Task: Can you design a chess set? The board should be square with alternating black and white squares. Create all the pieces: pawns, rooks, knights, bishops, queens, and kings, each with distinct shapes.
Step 3524:
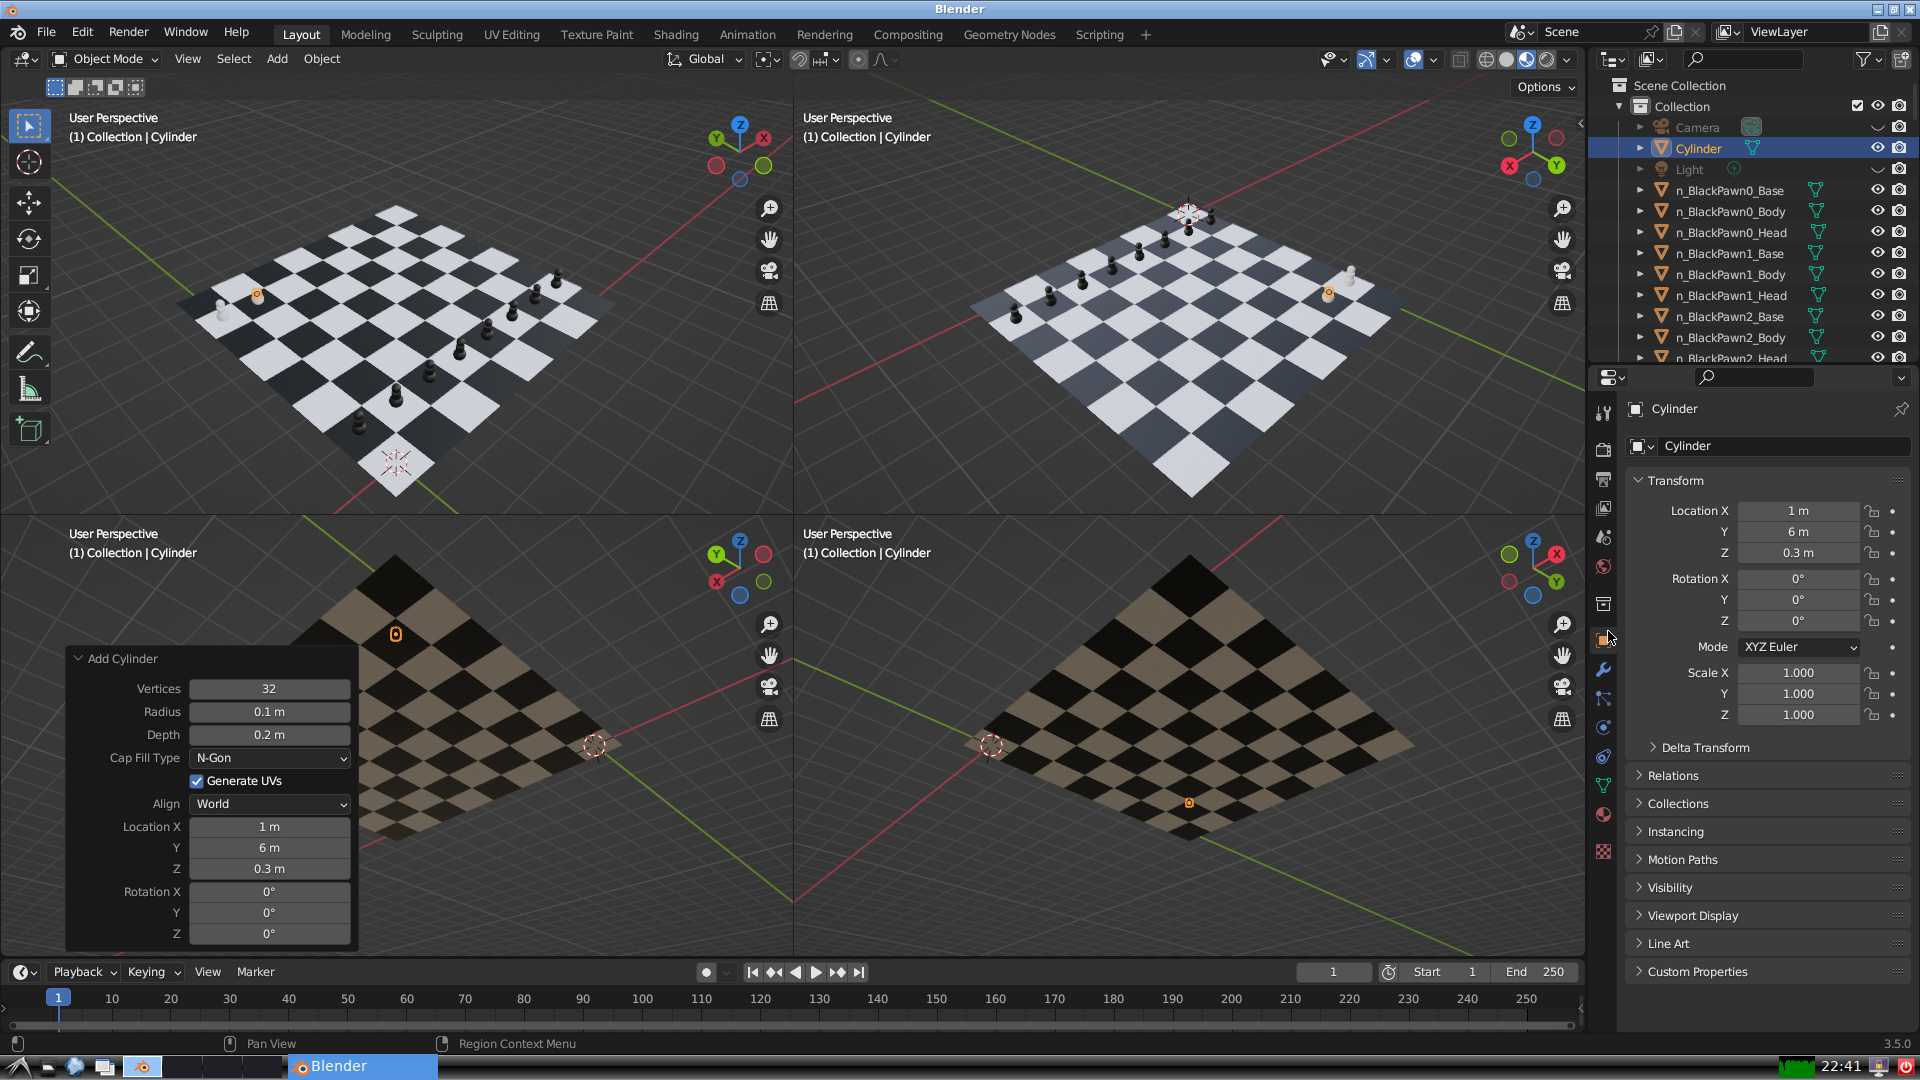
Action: {"mouse_move": [1732, 445]}